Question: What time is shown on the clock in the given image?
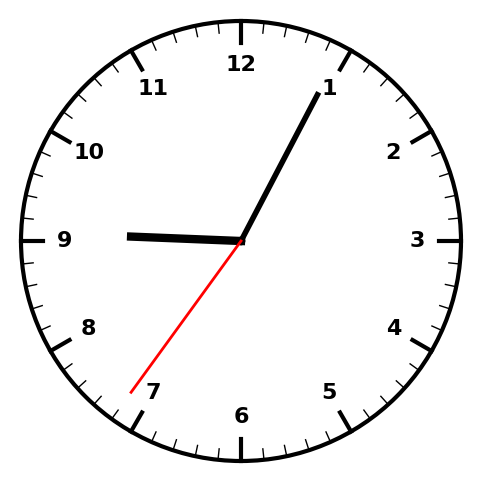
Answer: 09:04:36